Question: How I get all brothers in 1 sql or 2?
which is more faster? which is good to my site ?
and how to do it in one sql ? can anyone write this sql for me ?

'''
SET FOREIGN_KEY_CHECKS=0;
-- ----------------------------
-- Table structure for 'p'
-- ----------------------------
DROP TABLE IF EXISTS 'p';
CREATE TABLE 'p' (
'id' int(10) NOT NULL auto_increment,
'name' varchar(200) default NULL,
'categories_id' int(10) default NULL,
PRIMARY KEY ('id')
) ENGINE=MyISAM AUTO_INCREMENT=14 DEFAULT CHARSET=utf8;
-- ----------------------------
-- Records of p
-- ----------------------------
INSERT INTO 'p' VALUES ('1', 'jimmy', '1');
INSERT INTO 'p' VALUES ('2', 'tina', '1');
INSERT INTO 'p' VALUES ('3', 'dd', '1');
INSERT INTO 'p' VALUES ('4', 'hello', '1');
INSERT INTO 'p' VALUES ('6', 'slucky', '1');
INSERT INTO 'p' VALUES ('7', 'asdf2', '223');
INSERT INTO 'p' VALUES ('8', 'sdaf3', '22');
INSERT INTO 'p' VALUES ('9', '2dfg', null);
INSERT INTO 'p' VALUES ('12', 'asdf', '1');
INSERT INTO 'p' VALUES ('13', 'dsdf', null);
'''
php code:
'''
<?php
// get categories_id first
$select_sql="select * from p where id = 3";
$result=$db->execute($select_sql);
$categories_id = $result->fields['categories_id'];
// get all records has the same categories_id with id = 3
$select_sql="select * from p where categories_id = ".$categories_id;
$result=$db->execute($select_sql);
// output all brother categories
while(!$result->EOF){
echo $result->fields['name'].'<br>';
$result->MoveNext();
}
?>
'''
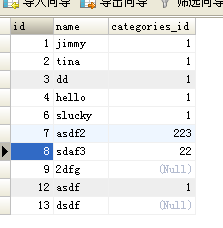
Answer: '''
SELECT * FROM 'p' main
LEFT JOIN 'p' helper ON helper.categories_id = main.categories_id
WHERE main.id = 3
'''
You can join the table to select the data. In cases, as far as I know, joining a table is faster but Yogesh's answer is correct as well.